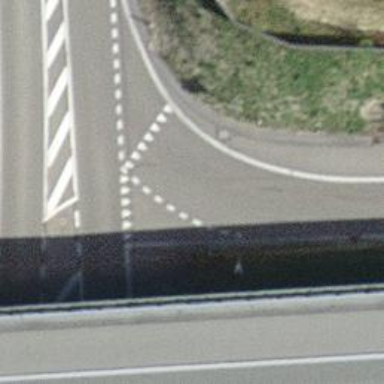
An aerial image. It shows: Road with "give way" sign.